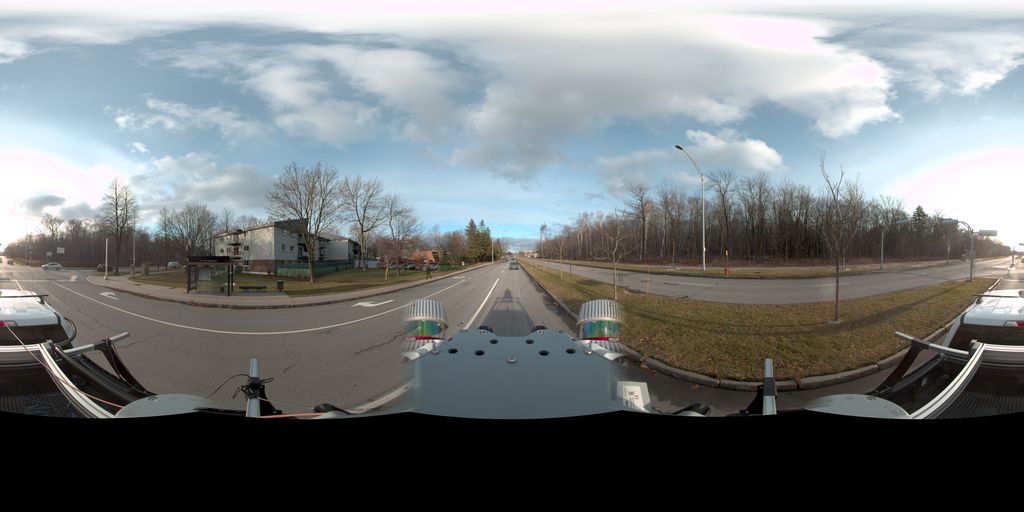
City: quebec_city